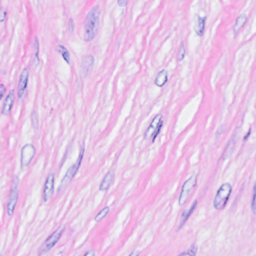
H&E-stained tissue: Breast